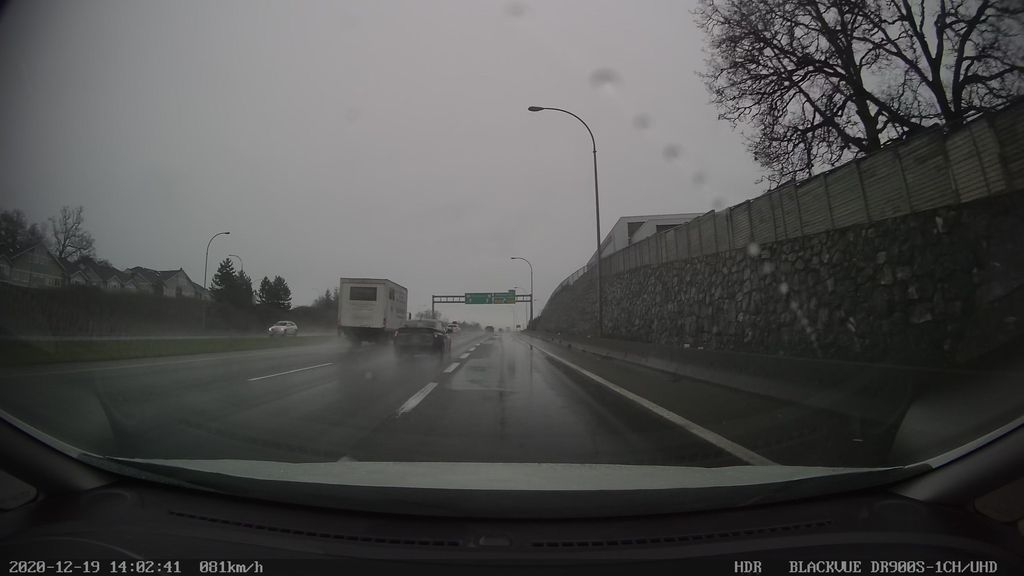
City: victoria